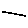
Label: line